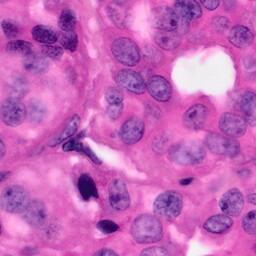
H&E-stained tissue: Pancreatic